Interaction volume radius: 5 \u00c5
Interaction volume height: 10 \u00c5
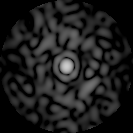
Disorder parameter: 0.8927